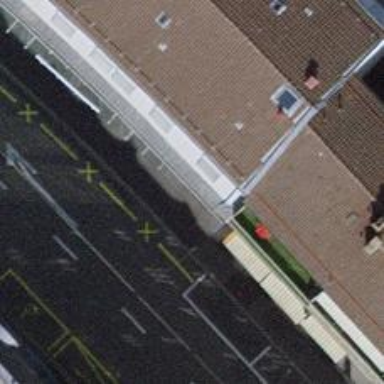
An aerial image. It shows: Parking entrance.